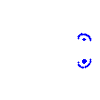
Particle: electron